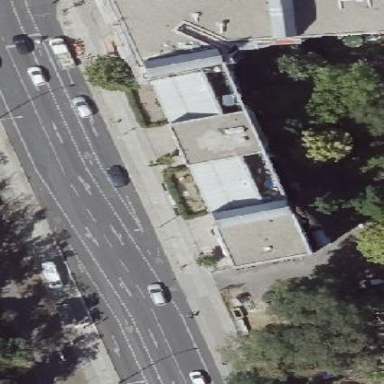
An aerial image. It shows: Residential building.